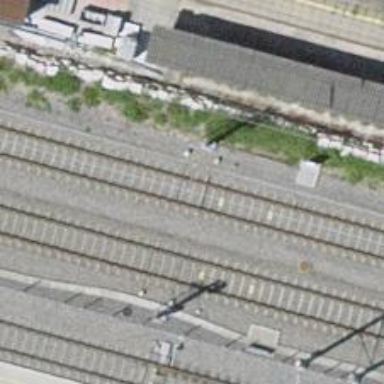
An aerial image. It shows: Railway signal.